Field crop: maize
Growth stage: 2
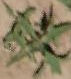
Species: atriplex